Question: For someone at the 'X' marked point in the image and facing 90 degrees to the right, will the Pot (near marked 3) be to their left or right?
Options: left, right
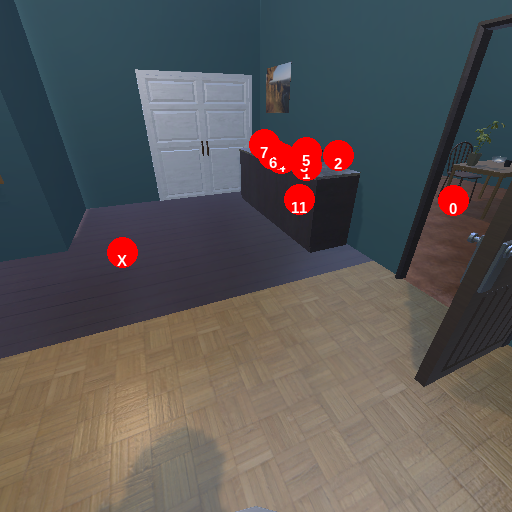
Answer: left